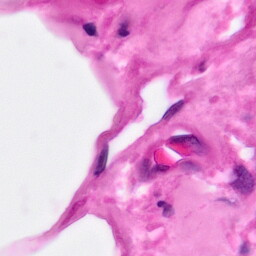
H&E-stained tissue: Pancreatic